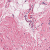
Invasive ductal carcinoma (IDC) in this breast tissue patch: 0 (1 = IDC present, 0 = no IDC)